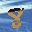
Label: 8